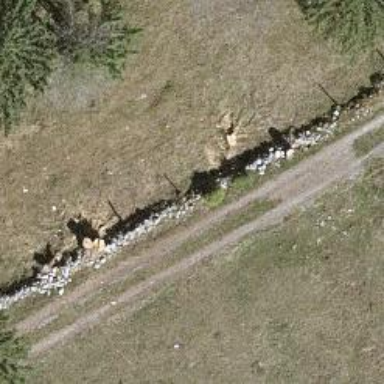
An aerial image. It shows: Wall made of dry stone.